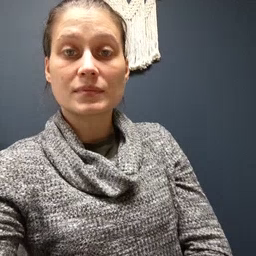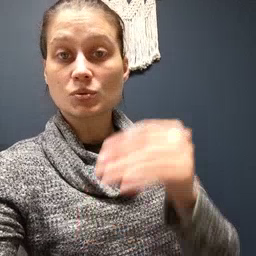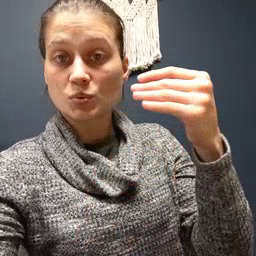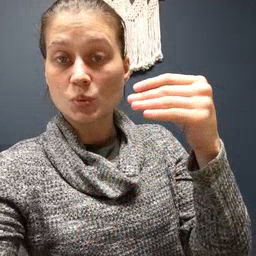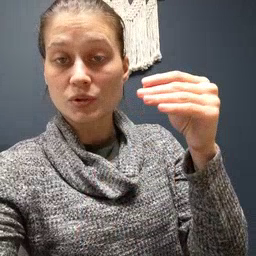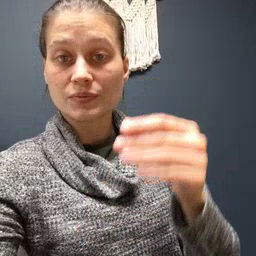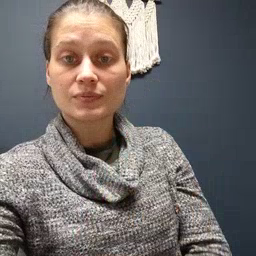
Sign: store